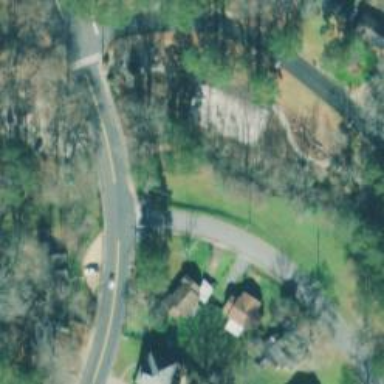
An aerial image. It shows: Stop road.